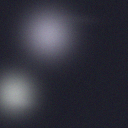
Screen state: off